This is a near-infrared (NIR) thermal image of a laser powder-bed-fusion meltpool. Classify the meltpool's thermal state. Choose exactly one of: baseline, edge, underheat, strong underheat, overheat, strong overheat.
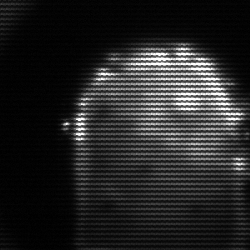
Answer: baseline